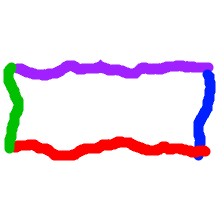
Shape: rectangle